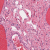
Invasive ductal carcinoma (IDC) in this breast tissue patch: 0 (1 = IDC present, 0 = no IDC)